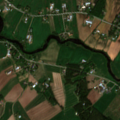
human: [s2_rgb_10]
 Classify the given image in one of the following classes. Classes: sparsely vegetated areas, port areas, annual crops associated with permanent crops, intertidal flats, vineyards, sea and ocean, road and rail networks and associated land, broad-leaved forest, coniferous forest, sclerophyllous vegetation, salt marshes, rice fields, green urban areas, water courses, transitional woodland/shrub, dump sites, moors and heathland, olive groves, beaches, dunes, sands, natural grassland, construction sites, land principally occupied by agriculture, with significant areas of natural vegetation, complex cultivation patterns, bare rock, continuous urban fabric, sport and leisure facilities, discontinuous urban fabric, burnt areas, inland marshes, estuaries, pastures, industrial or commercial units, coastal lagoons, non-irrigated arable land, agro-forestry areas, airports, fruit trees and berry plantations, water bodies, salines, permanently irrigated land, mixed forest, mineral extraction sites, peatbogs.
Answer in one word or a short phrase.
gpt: discontinuous urban fabric, non-irrigated arable land, land principally occupied by agriculture, with significant areas of natural vegetation, coniferous forest, mixed forest